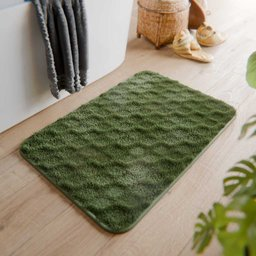
Label: decoration